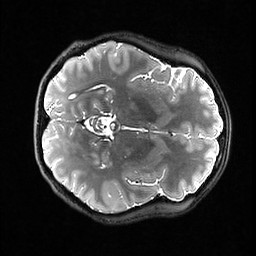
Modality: T2w
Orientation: axial
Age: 31
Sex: female
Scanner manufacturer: ge
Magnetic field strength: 3 T
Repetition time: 3.202 s
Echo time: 0.06623 s